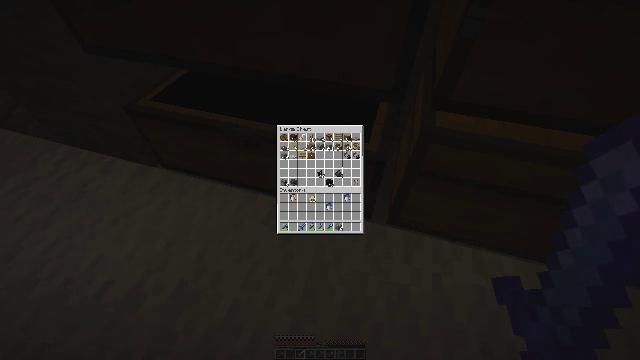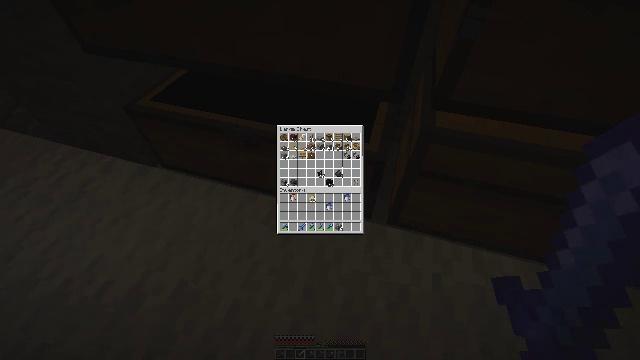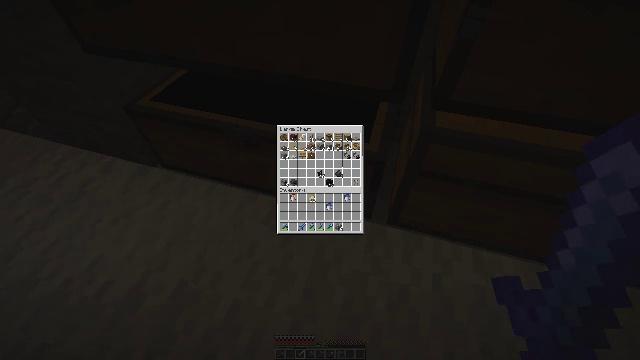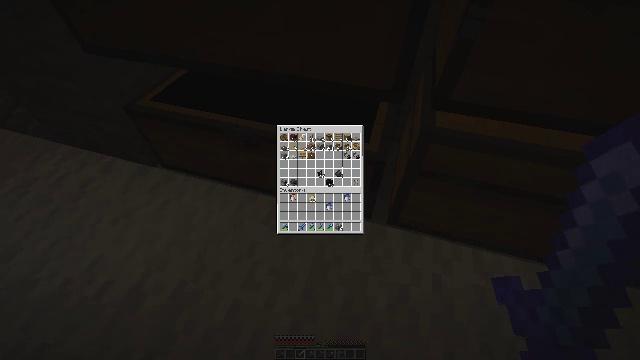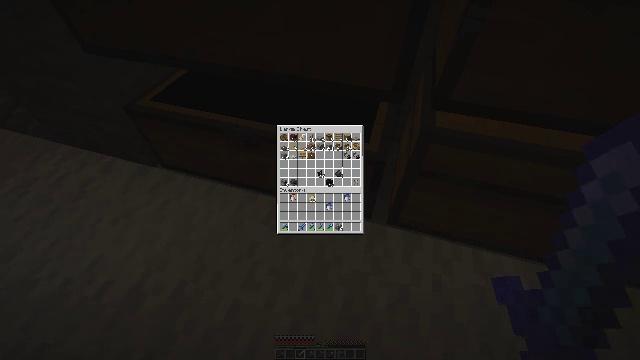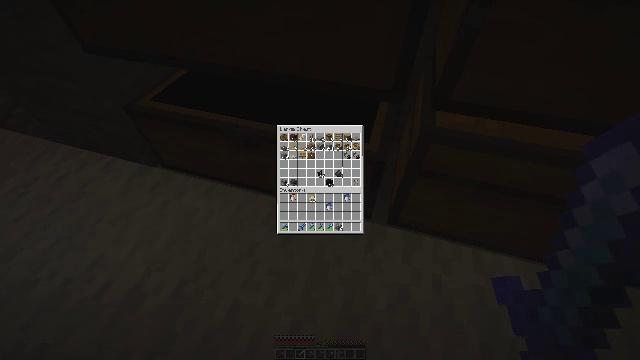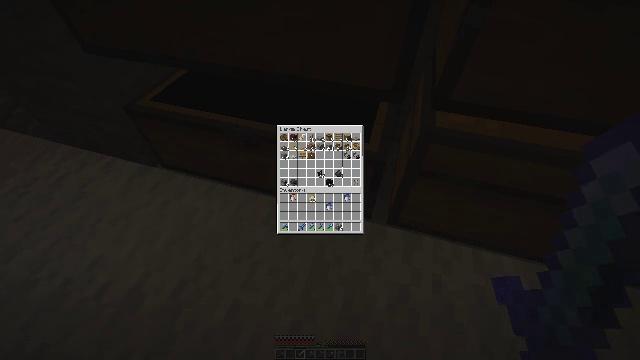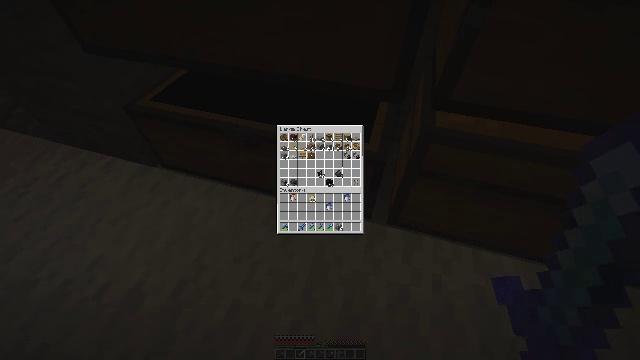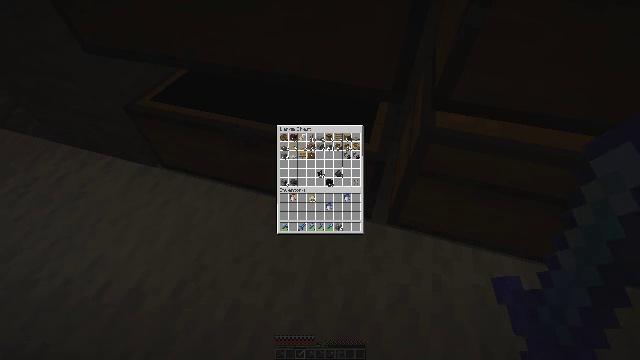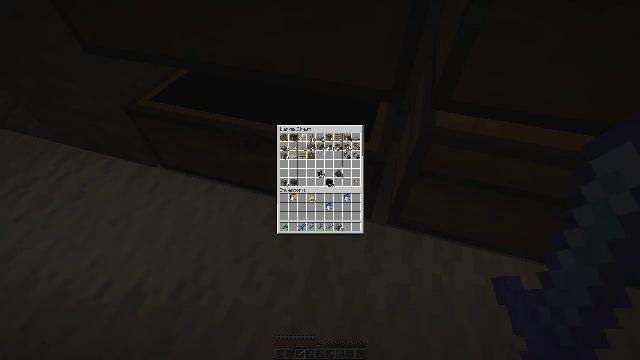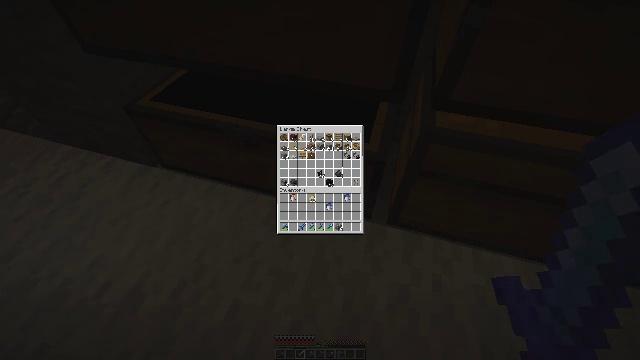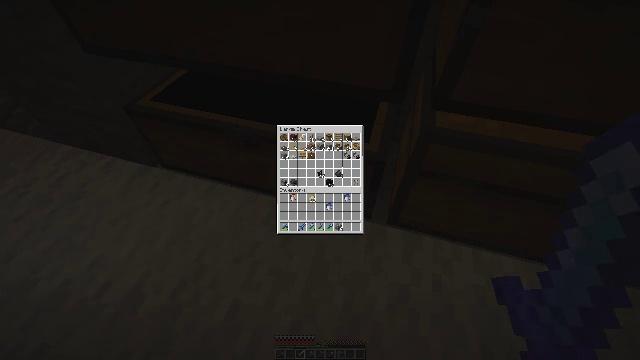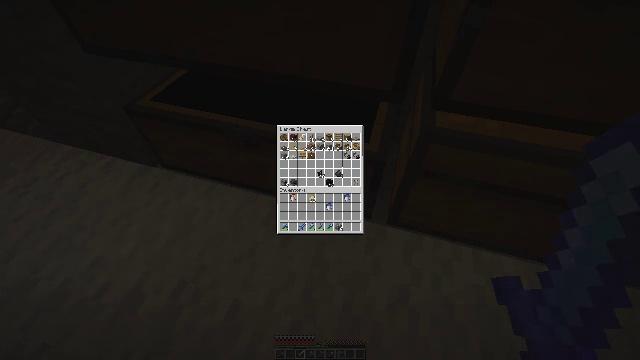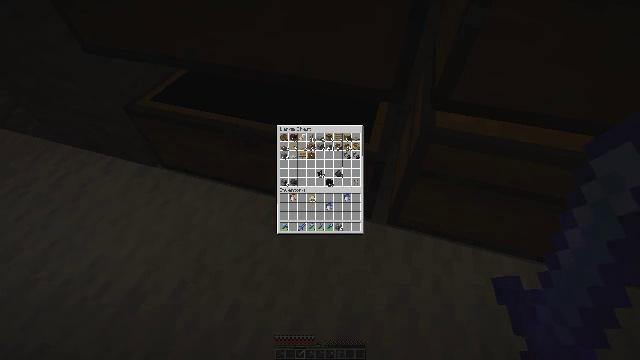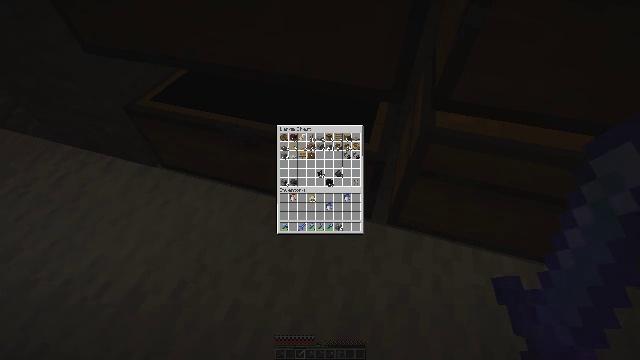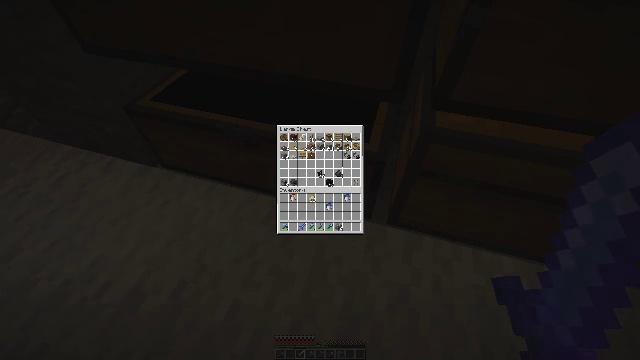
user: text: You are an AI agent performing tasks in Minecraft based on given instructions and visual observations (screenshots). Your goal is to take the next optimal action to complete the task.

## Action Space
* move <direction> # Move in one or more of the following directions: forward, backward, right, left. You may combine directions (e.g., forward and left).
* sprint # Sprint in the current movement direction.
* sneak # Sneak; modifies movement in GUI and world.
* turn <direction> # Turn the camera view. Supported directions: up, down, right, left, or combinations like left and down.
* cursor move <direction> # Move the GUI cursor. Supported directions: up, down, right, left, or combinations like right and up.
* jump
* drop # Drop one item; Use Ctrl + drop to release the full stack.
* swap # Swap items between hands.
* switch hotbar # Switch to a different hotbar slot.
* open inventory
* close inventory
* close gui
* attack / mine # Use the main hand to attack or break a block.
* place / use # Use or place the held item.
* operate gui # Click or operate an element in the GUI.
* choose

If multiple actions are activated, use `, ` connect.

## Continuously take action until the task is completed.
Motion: motion action
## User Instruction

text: Gather vines from trees or structures.
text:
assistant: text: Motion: no_op
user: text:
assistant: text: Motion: no_op
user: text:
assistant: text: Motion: no_op
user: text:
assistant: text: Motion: no_op
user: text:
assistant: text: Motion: no_op
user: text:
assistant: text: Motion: no_op
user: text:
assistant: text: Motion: no_op
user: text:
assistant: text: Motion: no_op
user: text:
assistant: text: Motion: no_op
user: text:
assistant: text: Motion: no_op
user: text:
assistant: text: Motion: no_op
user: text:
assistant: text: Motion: no_op
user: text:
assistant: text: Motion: no_op
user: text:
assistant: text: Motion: no_op
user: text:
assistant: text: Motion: no_op
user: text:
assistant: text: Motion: no_op
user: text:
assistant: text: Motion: no_op
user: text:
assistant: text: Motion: no_op
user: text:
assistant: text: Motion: no_op
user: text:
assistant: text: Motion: no_op
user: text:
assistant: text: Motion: no_op
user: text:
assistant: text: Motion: no_op
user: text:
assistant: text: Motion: no_op
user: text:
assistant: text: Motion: no_op
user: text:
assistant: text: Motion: no_op
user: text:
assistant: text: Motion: no_op
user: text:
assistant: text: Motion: no_op
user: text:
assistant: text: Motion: no_op
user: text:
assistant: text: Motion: no_op
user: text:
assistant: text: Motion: no_op